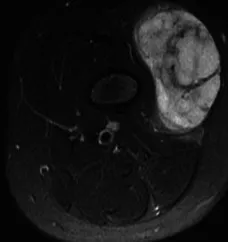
B. Axial view of MRI shows no evidence of local bone invasion.
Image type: radiology (mri)